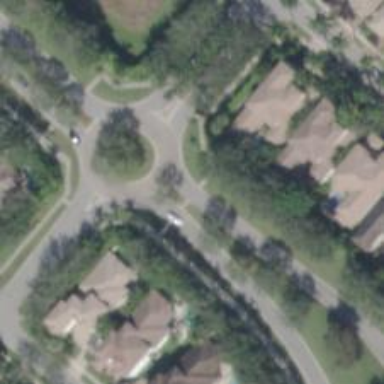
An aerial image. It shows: Unmarked crossing on footway.